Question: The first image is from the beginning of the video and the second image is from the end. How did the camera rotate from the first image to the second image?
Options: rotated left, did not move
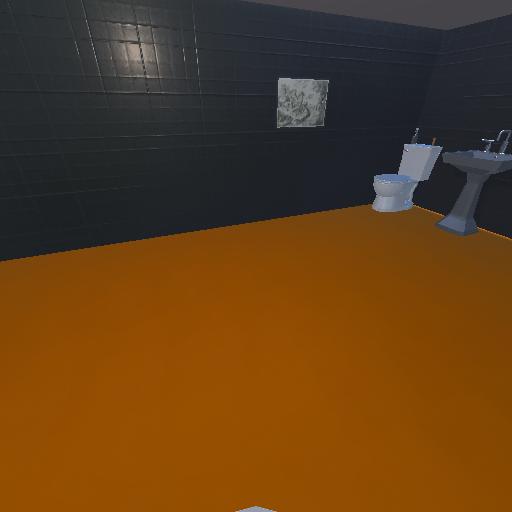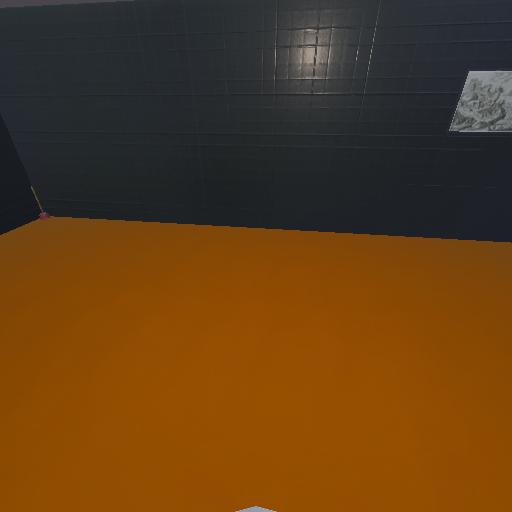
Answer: rotated left